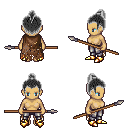
a pixel art fantasy rpg character, female body template, human, tanned skin, brown tattered cape, metal pants, gray short topknot hairstyle, gold boots, spear, four views (front, back, left, right), 2x2 character sprite sheet, small pixel art, hard edges, no anti-aliasing